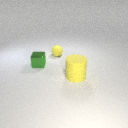
large yellow rubber cylinder to the right of small green metal cube